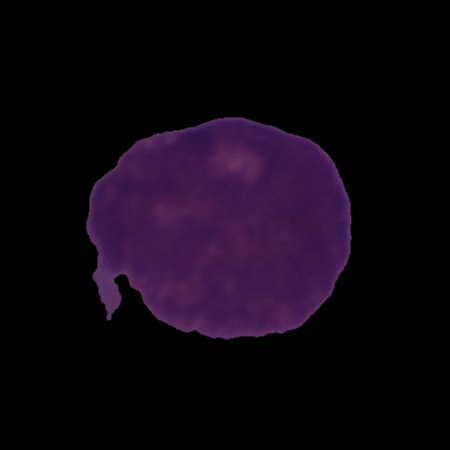
Label: cancer